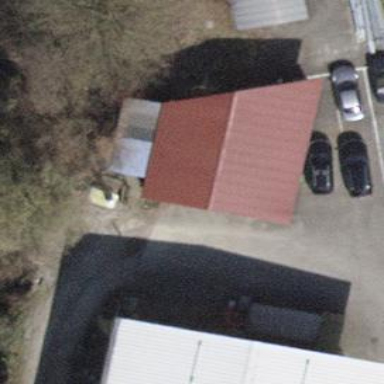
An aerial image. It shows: View of roof of building.